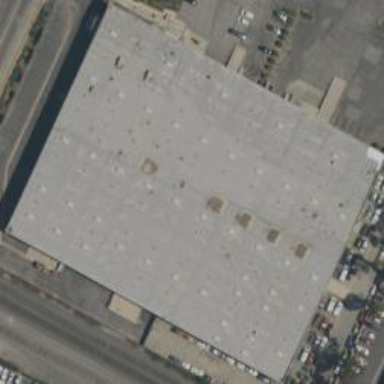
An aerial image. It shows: Industrial building.